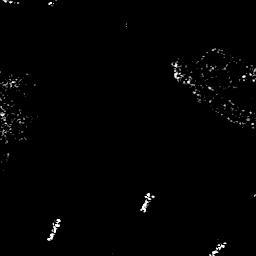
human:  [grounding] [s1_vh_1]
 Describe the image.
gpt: In the satellite image, there is  <ref>1 small ship </ref> <box>[[17, 84, 23, 95, 0]]</box> located at bottom left,  <ref>1 small ship </ref> <box>[[53, 74, 60, 82, 0]]</box> located at bottom,  <ref>1 small ship </ref> <box>[[79, 93, 88, 99, 0]]</box> located at bottom right.